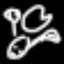
Label: frog